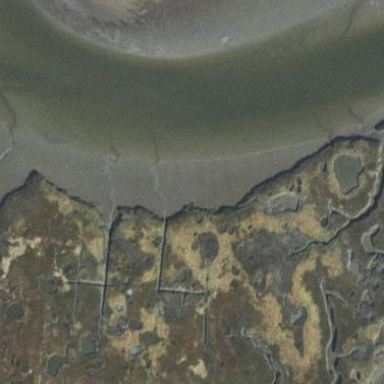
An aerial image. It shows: Saltmarsh wetland area.